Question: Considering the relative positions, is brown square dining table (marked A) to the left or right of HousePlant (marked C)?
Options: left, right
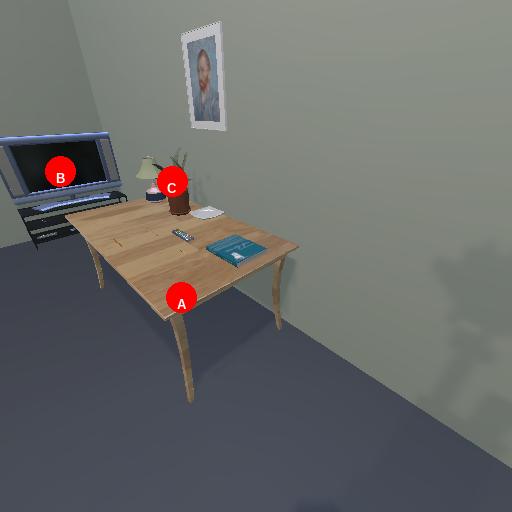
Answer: left